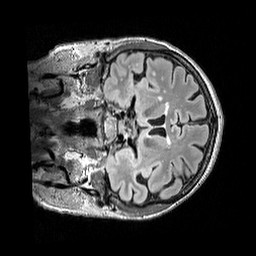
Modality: FLAIR
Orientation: coronal
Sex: female
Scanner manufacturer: siemens
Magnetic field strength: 3 T
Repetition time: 5 s
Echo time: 0.395 s